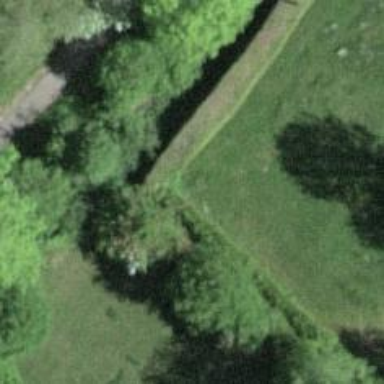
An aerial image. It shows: Hedge barrier.